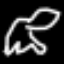
Label: frog